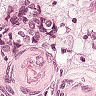
Metastatic tissue present: yes